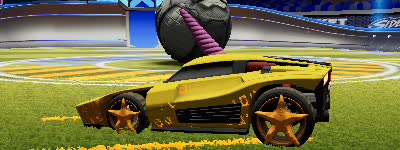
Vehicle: breakout